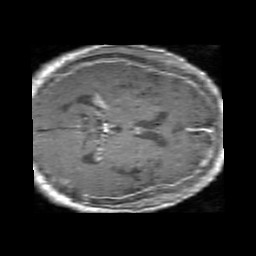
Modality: T1w
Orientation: axial
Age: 69
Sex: male
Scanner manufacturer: philips
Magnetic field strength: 3 T
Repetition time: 0.5924 s
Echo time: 0.01 s